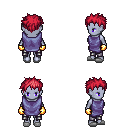
a pixel art fantasy rpg character, female body template, dark elf, purple skin, chain tabard jacket, metal pants, ruby red bedhead hairstyle, gold gloves, white slippers, four views (front, back, left, right), 2x2 character sprite sheet, small pixel art, hard edges, no anti-aliasing